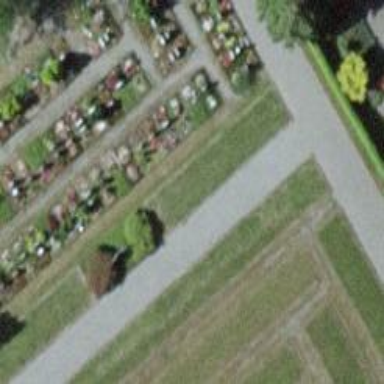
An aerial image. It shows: Path surfaced with fine gravel.